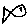
Label: fish